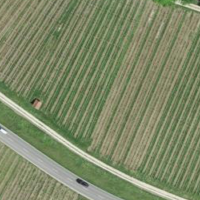
EUNIS habitat code: 52
Species observed at this site:
Corvus corone
Turdus philomelos
Lanius excubitor
Linaria cannabina
Emberiza citrinella
Sturnus vulgaris
Fringilla coelebs
Lanius collurio
Buteo buteo
Passer montanus
Turdus merula
Alauda arvensis
Ardea alba
Coturnix coturnix
Parus major
Erithacus rubecula
Milvus milvus
Turdus pilaris
Pica pica
Phoenicurus ochruros
Garrulus glandarius
Saxicola rubicola
Falco tinnunculus
Picus viridis
Motacilla alba